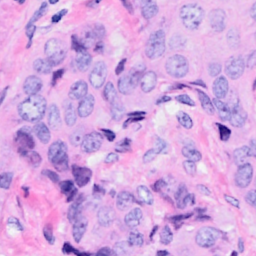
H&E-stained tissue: Breast